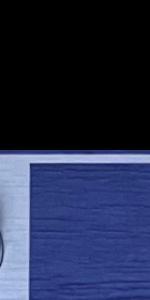
Label: Empty